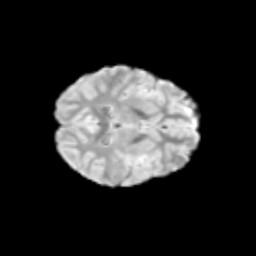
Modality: T2w
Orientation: axial
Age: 9
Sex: female
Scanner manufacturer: siemens
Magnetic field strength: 3 T
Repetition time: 3.8 s
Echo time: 0.07 s